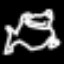
Label: frog